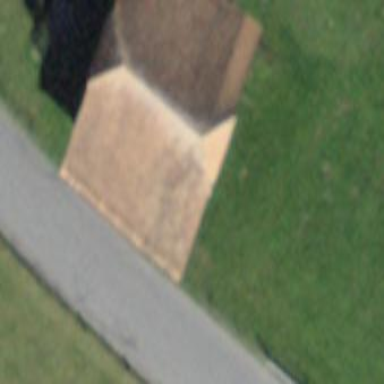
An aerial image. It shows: Barn.